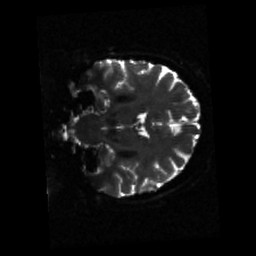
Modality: sbref
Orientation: coronal
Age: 68
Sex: female
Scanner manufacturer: siemens
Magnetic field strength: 3 T
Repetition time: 3.23 s
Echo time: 0.0892 s